Question: I am trying to make a media library template in HTML & CSS, where I can add images to a table. I wish to add a caption directly underneath the images.
But my output is currently wrong. I get:

The text is aligned wrong, I cannot find a way to get the text directly under and centered underneath the image.
Here is my code template:
'''
<div align="center" class="tile_div">
<table class="tile_table">
<tr>
<td>
<img class="tile_image" height="60px" width="60px" src="default.jpg"/>
<p class="tile_p">Sound</p>
</td>
</tr>
<td>
<img class="tile_image" height="60px" width="60px" src="default.jpg"/>
<p class="tile_p">Sound</p>
</td>
</tr>
<td>
<img class="tile_image" height="60px" width="60px" src="default.jpg"/>
<p class="tile_p">Sound</p>
</td>
</tr>
<td>
<img class="tile_image" height="60px" width="60px" src="default.jpg"/>
<p class="tile_p">Sound</p>
</td>
</tr>
</tr>
</table>
'''
My CSS is:
'''
.tile_div{
text-align: center;
width: 100%;
}
.tile_table{
border-collapse:collapse;
}
.tile_table tr, td{
}
.tile_image{
padding: 5px 5px 5px 5px;
margin: 5px 5px 5px 5px;
}
.tile_p{
display: inline;
}
'''
Can anyone help with a solution to this problem?
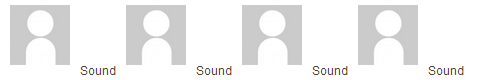
Answer: just to clear up, the problem was closing the div tag metioned by @ZoltanToth in the main comments.
Here is the code that works and creates my desired output:
'''
<div align="center" class="tile_div">
<table class="tile_table">
<tr>
<td>
<img class="tile_image" height="100px" width="100px" src="default.jpg"/>
<p class="tile_p">Sound</p>
</td>
<td>
<img class="tile_image" height="100px" width="100px" src="default.jpg"/>
<p class="tile_p">Sound</p>
</td>
<td>
<img class="tile_image" height="100px" width="100px" src="default.jpg"/>
<p class="tile_p">Sound</p>
</td>
</tr>
</table>
</div>
'''
:
'''
.tile_div{
text-align: center;
width: 100%;
}
.tile_table{
border-collapse:collapse;
}
.tile_table tr, td{
text-align: center;
}
.tile_image{
padding: 3px 5px 0px 3px;
margin: 5px 5px 0px 5px;
}
.tile_p{
line-height: 0px;
}
'''
Thanks for your input. Thanks C.